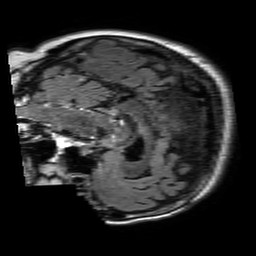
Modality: FLAIR
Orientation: sagittal
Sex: female
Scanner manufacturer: philips
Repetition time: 11 s
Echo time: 0.125 s